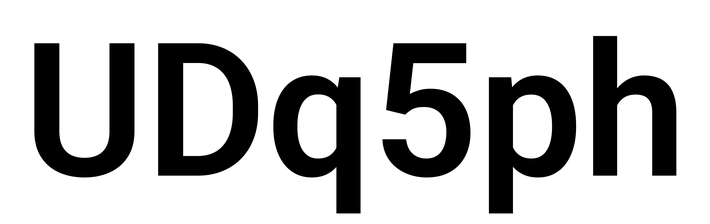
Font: Roboto_SemiBold